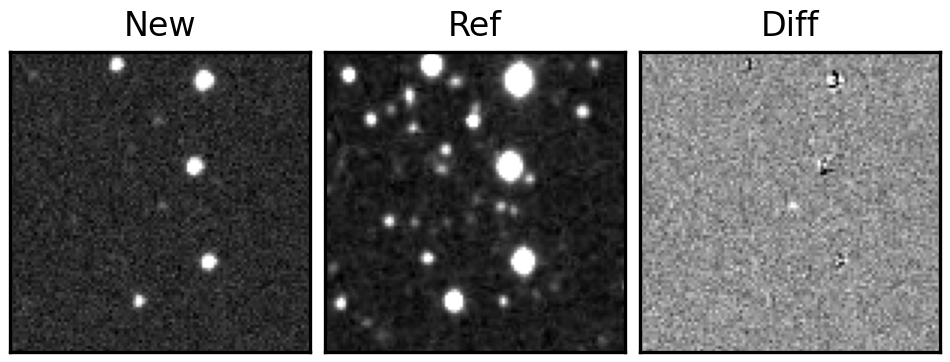
Label: real